Brain MRI study timepoint: followup_recurrence
T1CE (contrast-enhanced T1) slice:
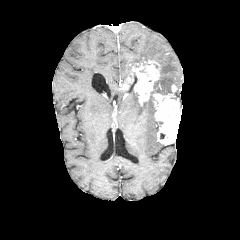
T2-FLAIR slice:
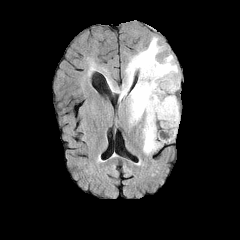